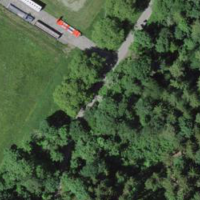
EUNIS habitat code: 41
Species observed at this site:
Phyllobius glaucus